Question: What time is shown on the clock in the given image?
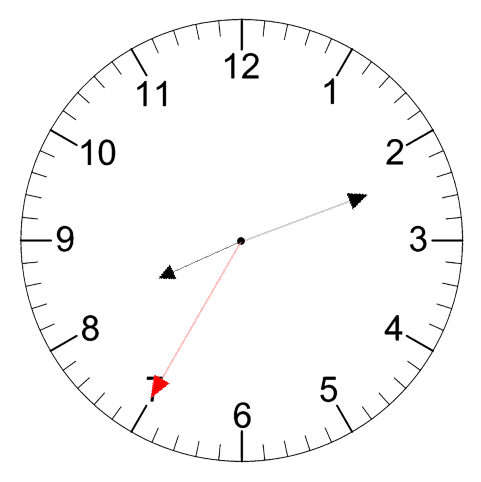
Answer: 08:11:35